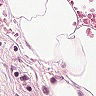
Metastatic tissue present: no